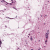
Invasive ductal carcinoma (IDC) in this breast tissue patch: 0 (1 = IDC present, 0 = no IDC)